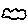
Label: cloud